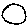
Label: circle